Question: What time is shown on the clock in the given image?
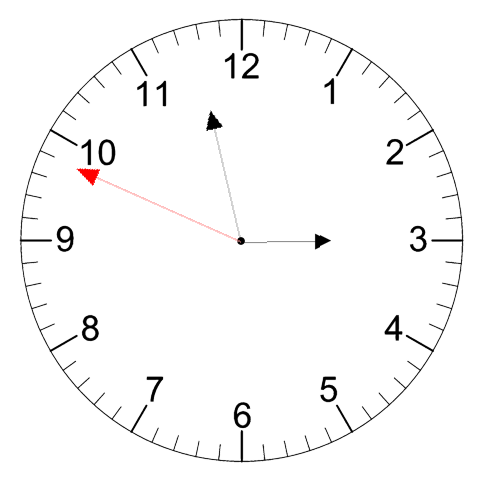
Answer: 02:57:49